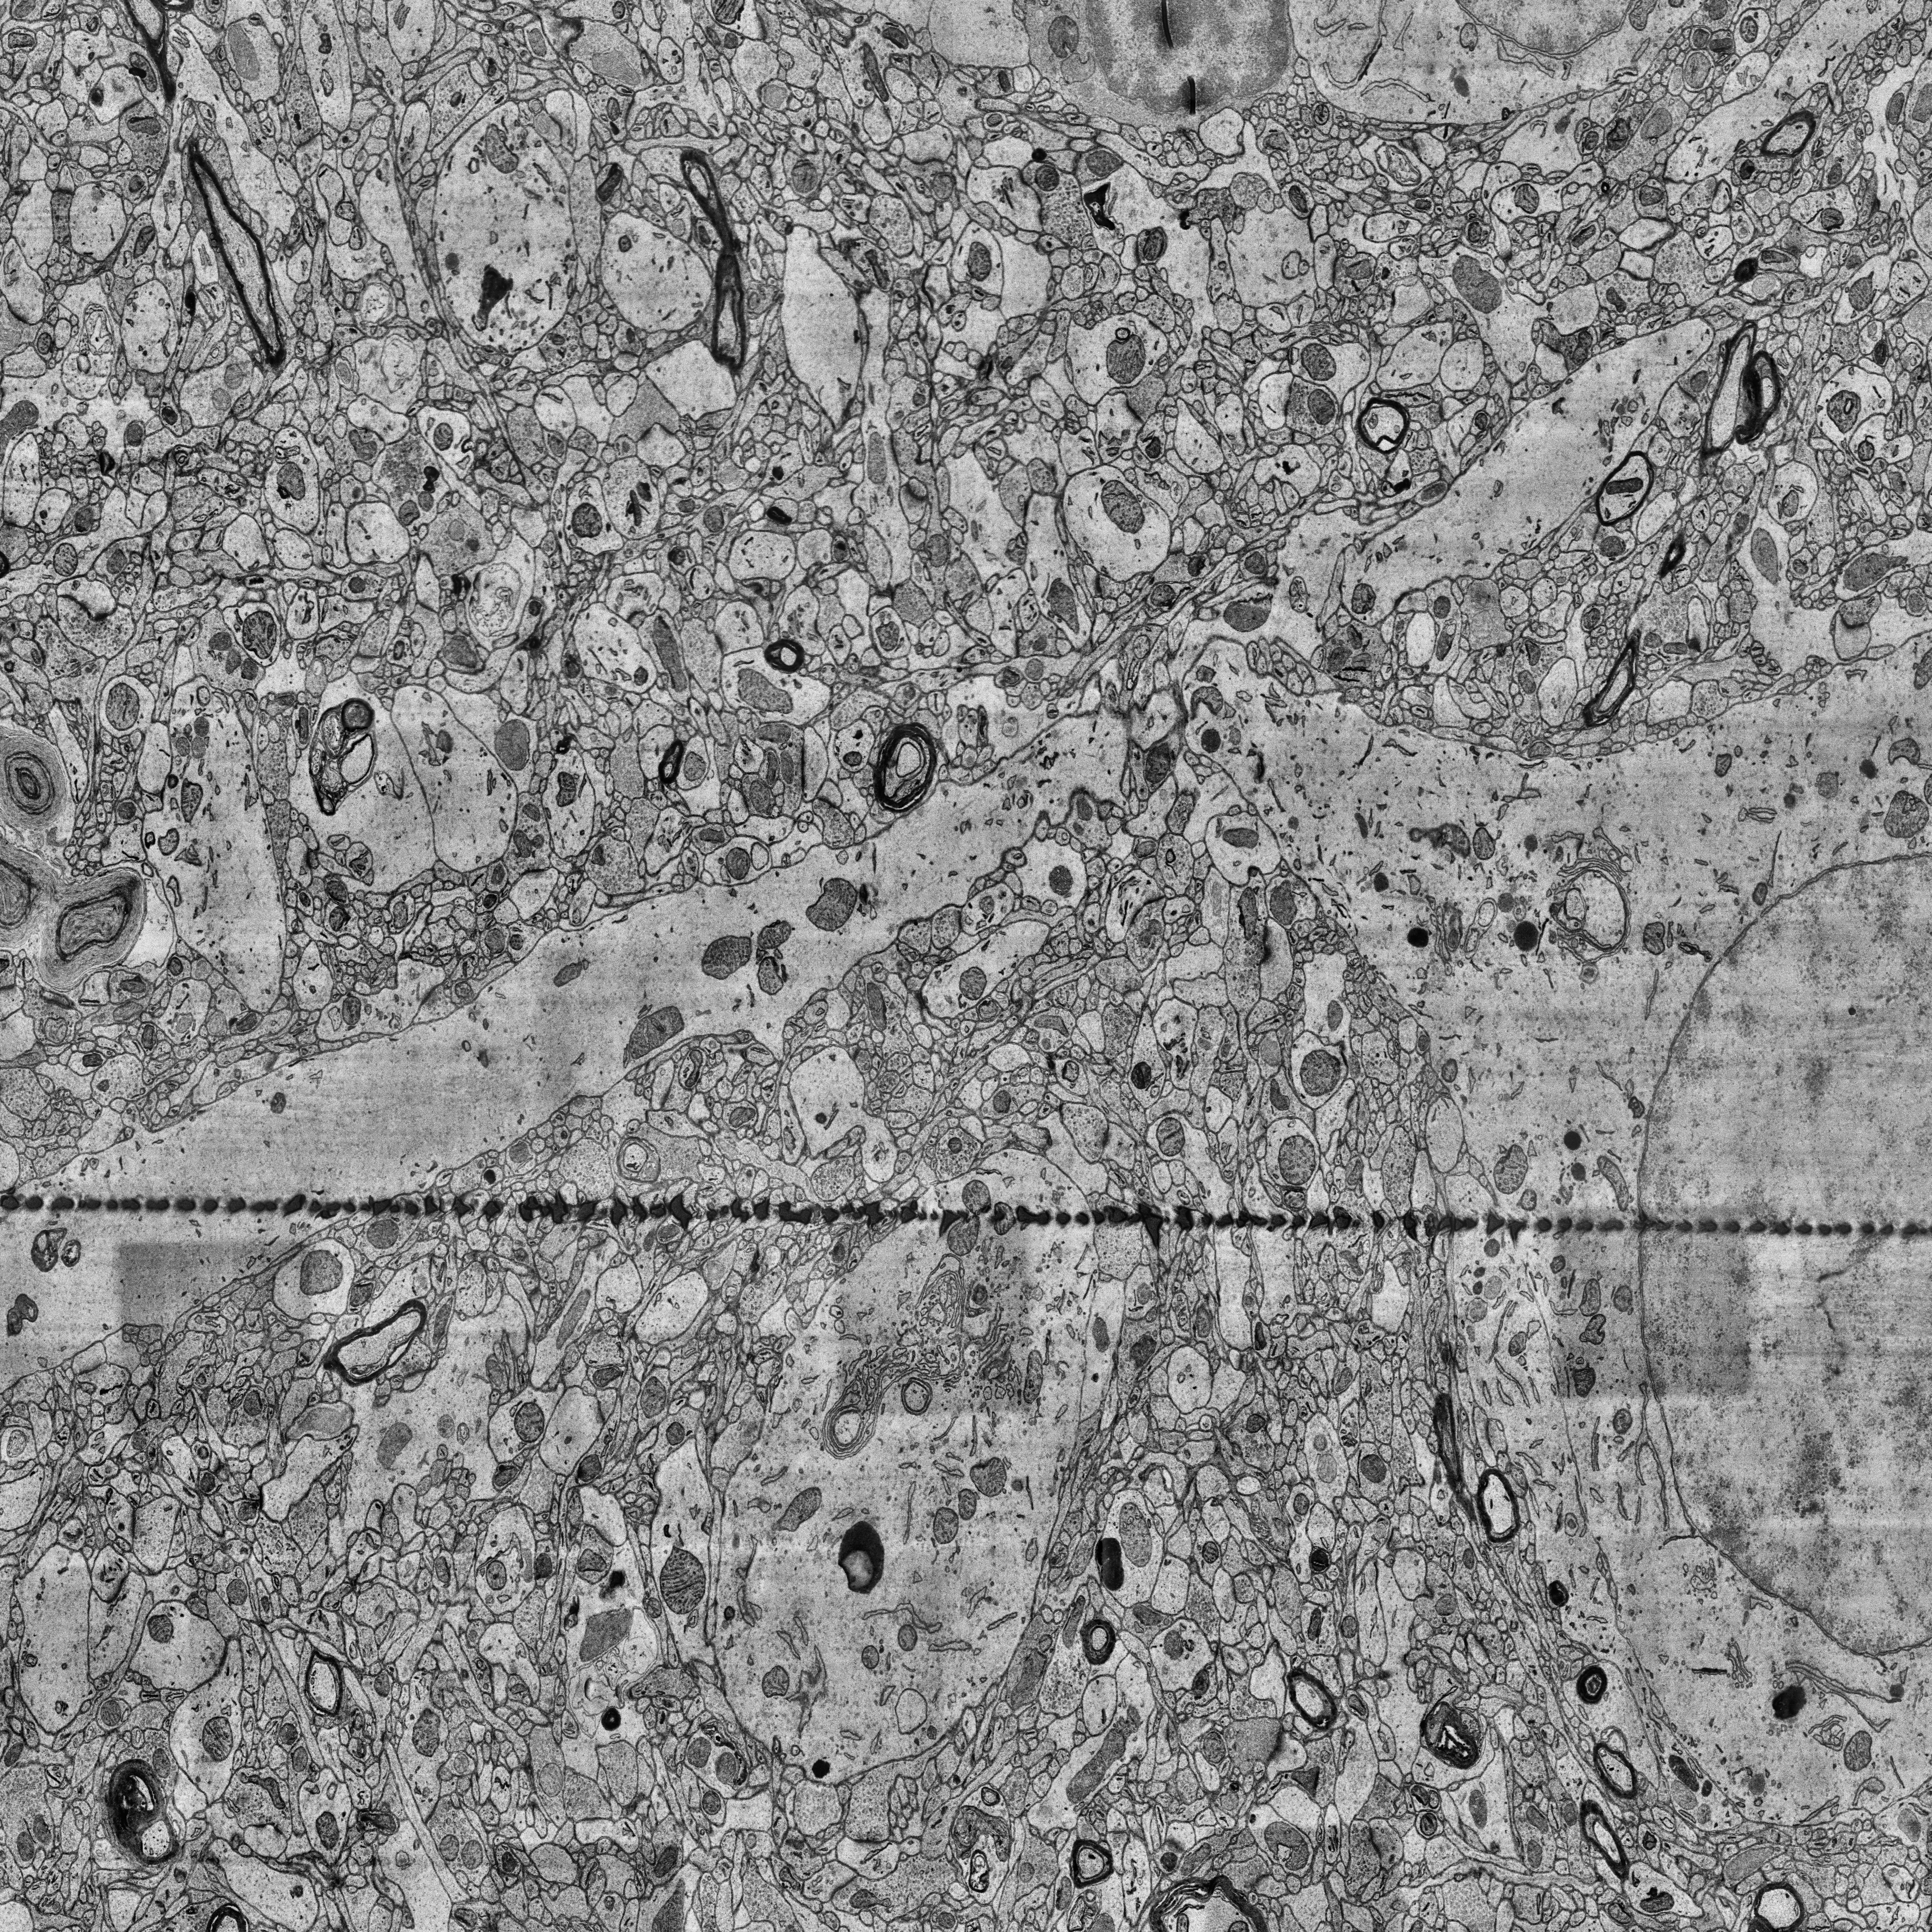
Electron microscopy slice of human cortex tissue
Slice depth (z): 297
Mitochondria instances in slice: 419